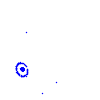
Particle: kaon